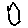
Label: hexagon